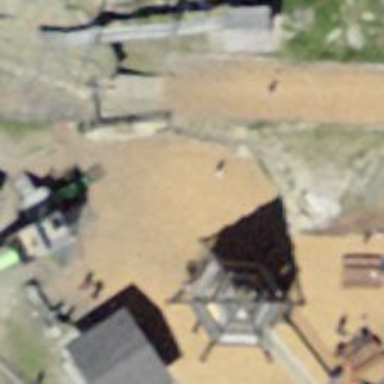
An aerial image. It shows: Playground structure.